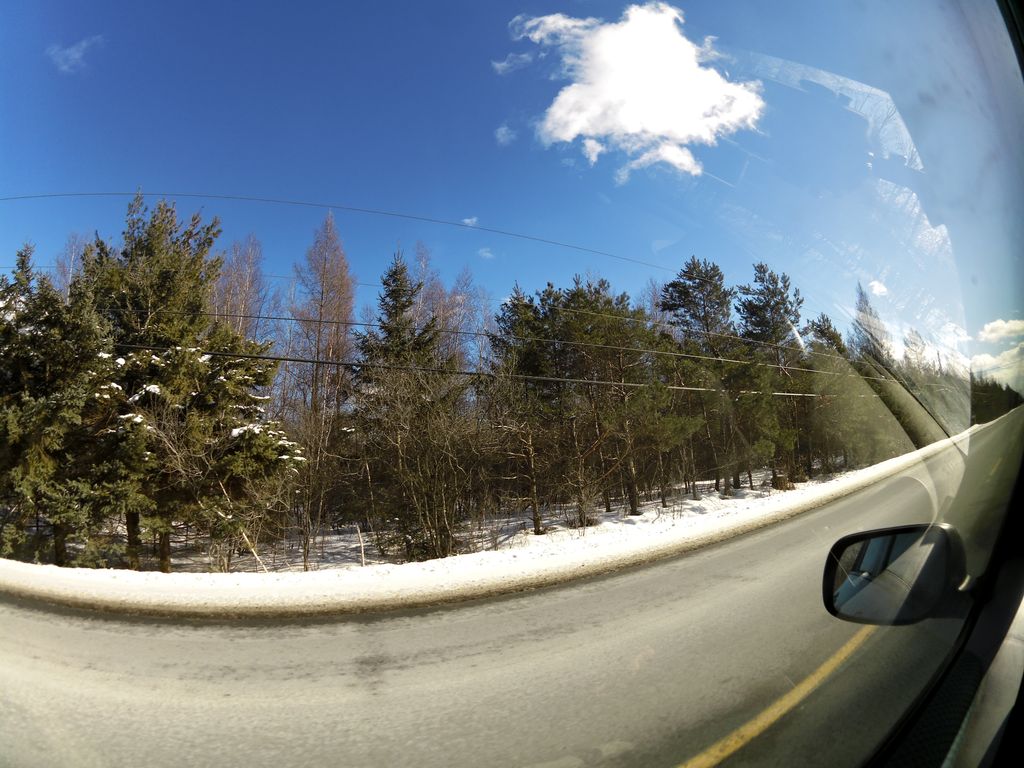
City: ottawa-gatineau